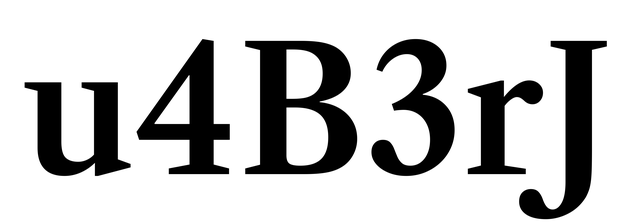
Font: LibreCaslonText_SemiBold